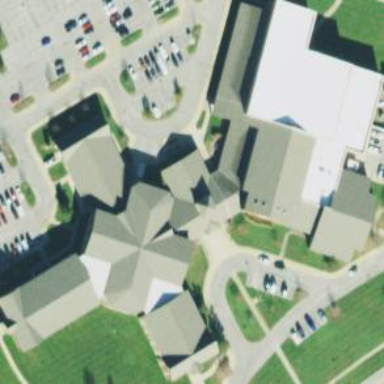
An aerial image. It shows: School building.